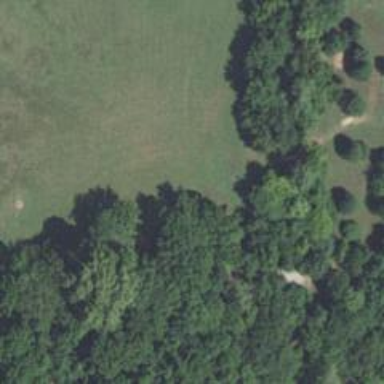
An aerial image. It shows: Disc golf hole.